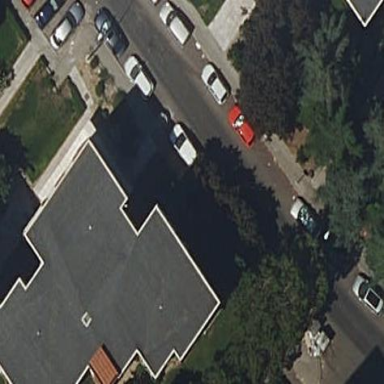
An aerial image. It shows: View of apartment building.